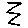
Label: zigzag